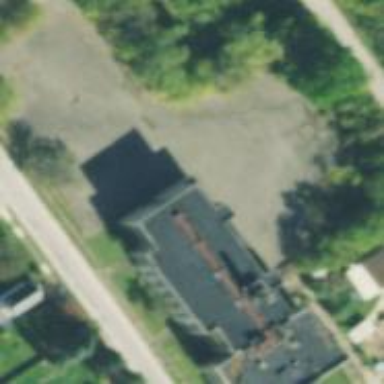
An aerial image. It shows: School.